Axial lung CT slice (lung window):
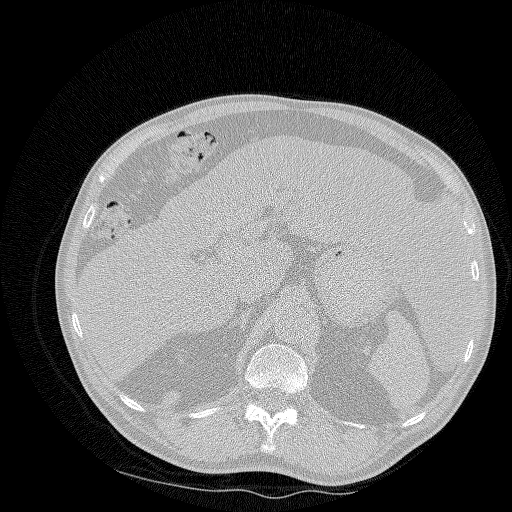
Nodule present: no